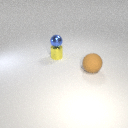
small yellow metal cylinder behind large brown rubber sphere